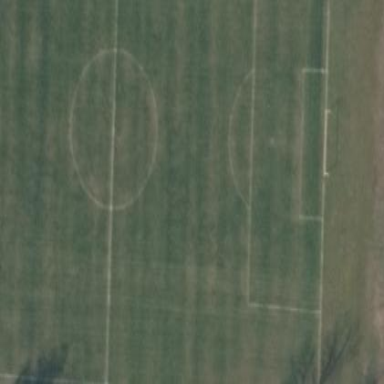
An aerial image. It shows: Soccer pitch for leisureland activities.